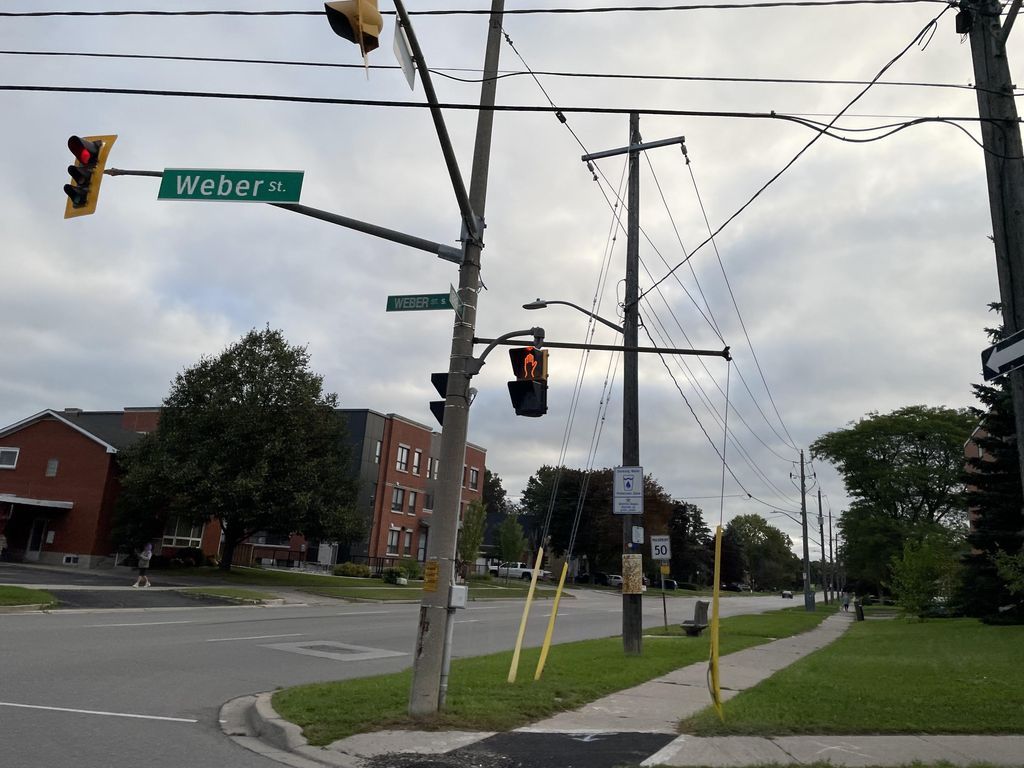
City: kitchener-waterloo